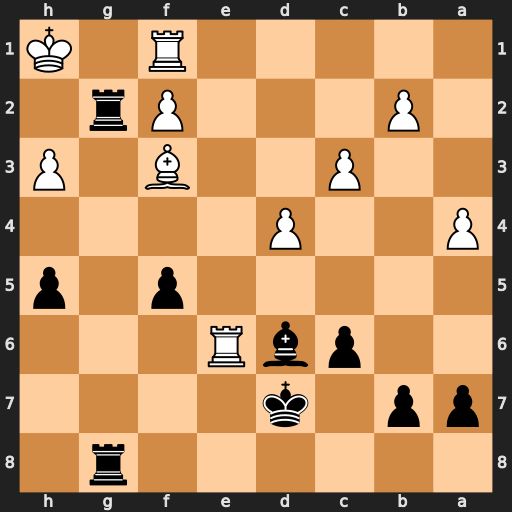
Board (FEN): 6r1/pp1k4/2pbR3/5p1p/P2P4/2P2B1P/1P3Pr1/5R1K
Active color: b
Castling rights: -
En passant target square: -
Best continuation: Rh2#